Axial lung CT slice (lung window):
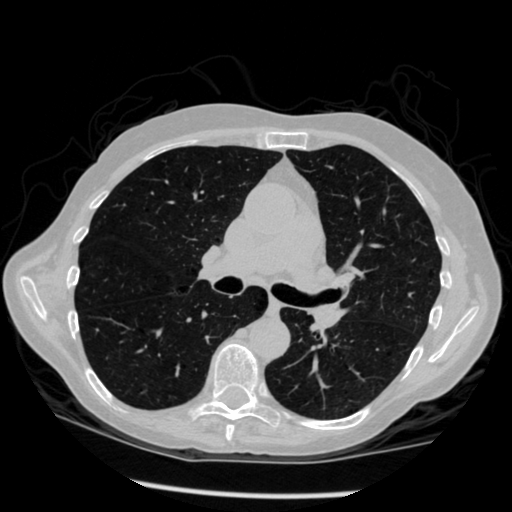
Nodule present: no